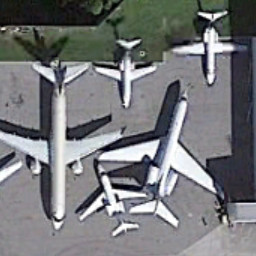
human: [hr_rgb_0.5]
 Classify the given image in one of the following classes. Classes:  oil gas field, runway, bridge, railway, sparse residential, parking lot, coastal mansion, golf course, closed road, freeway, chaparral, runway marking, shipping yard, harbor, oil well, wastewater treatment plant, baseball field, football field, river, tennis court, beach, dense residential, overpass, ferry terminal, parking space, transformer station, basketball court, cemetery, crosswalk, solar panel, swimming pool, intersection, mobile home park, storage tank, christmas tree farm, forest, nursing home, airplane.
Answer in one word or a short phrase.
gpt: airplane